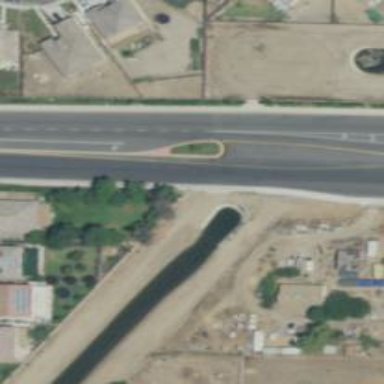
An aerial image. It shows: Canal culvert running through tunnel.